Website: lowes
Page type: billing-address
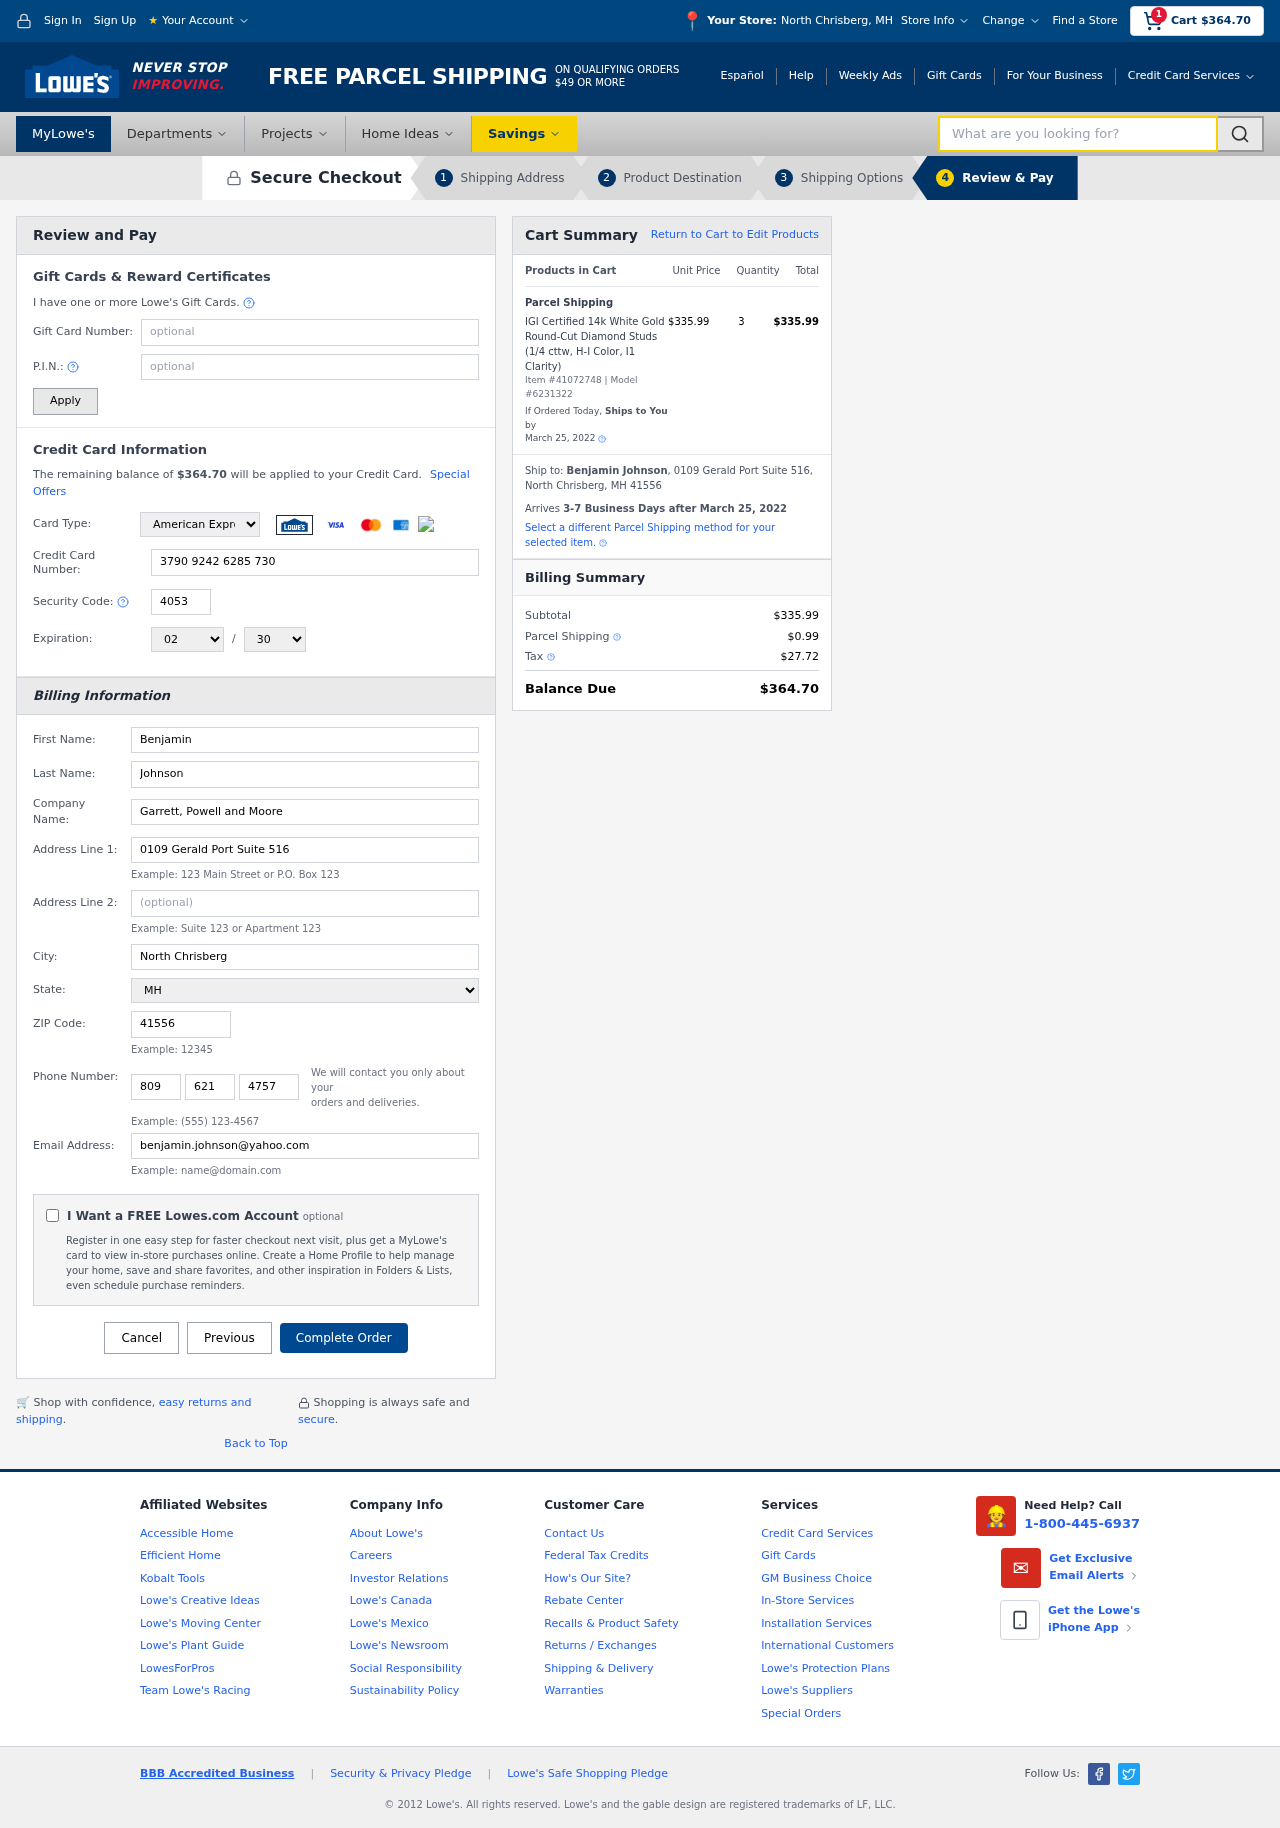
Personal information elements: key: PII_CARD_CVV
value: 4053
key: PII_CARD_EXPIRY_MONTH
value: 02
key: PII_CARD_EXPIRY_YEAR
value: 30
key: PII_CARD_NUMBER
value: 3790 9242 6285 730
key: PII_CARD_TYPE
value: American Express
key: PII_CITY
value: North Chrisberg
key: PII_CITY_STATE
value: North Chrisberg, MH
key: PII_COMPANY
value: Garrett, Powell and Moore
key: PII_EMAIL
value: benjamin.johnson@yahoo.com
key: PII_FIRSTNAME
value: Benjamin
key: PII_FULLNAME
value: Benjamin Johnson
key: PII_LASTNAME
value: Johnson
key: PII_PHONE_AREA
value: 809
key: PII_PHONE_PREFIX
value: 621
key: PII_PHONE_SUFFIX
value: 4757
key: PII_POSTCODE
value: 41556
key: PII_STATE
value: MH
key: PII_STREET
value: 0109 Gerald Port Suite 516
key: PII_CITY_STATE_ZIP
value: North Chrisberg, MH 41556
Product elements: key: PRODUCT1_NAME
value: IGI Certified 14k White Gold Round-Cut Diamond Studs (1/4 cttw, H-I Color, I1 Clarity)
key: PRODUCT1_PRICE
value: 335.99
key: PRODUCT1_QUANTITY
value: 3
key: PRODUCT_ITEM_NUMBER
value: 41072748
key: PRODUCT_MODEL_NUMBER
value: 6231322
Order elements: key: ORDER_SUBTOTAL
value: $364.70
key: ORDER_TOTAL
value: $364.70
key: ORDER_SHIPPING_DATE
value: March 25, 2022
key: ORDER_SUBTOTAL
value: $335.99
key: ORDER_DELIVERY_DATE
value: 3-7 Business Days after March 25, 2022
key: ORDER_SHIPPING_DATE2
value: March 25, 2022
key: ORDER_SUBTOTAL2
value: $335.99
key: ORDER_SHIPPING_COST
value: $0.99
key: ORDER_TAX
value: $27.72
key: ORDER_TOTAL2
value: $364.70
Search elements: key: HEADER_SEARCH
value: What are you looking for?